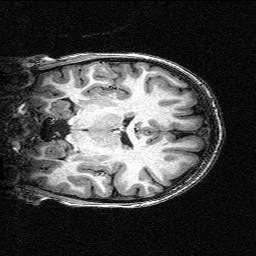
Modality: T1w
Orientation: coronal
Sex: male
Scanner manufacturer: siemens
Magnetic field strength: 3 T
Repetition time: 2.3 s
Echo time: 0.00336 s